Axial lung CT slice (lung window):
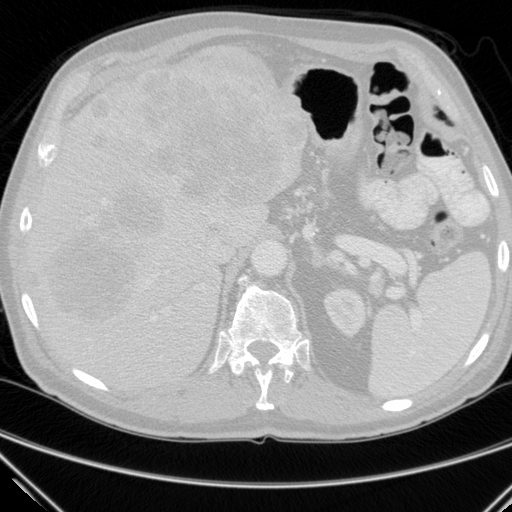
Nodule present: no